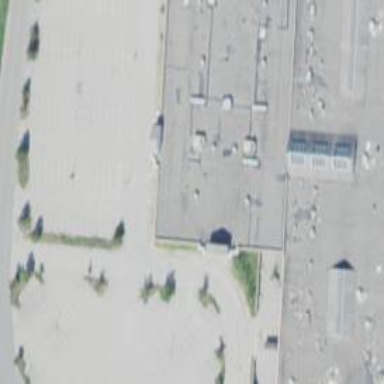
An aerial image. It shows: Department store.